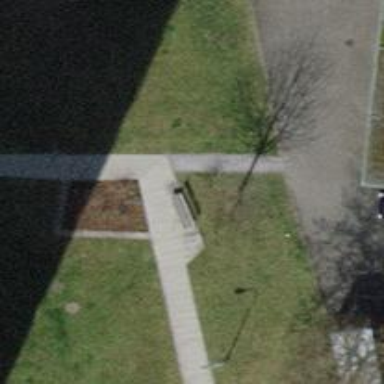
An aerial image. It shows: Brown bench in the vicinity.